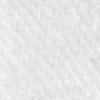
Label: no_change